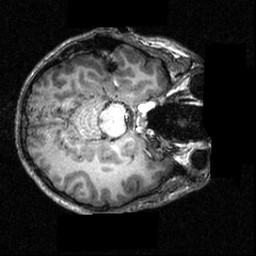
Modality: T1w
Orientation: axial
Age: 18
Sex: male
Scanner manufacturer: siemens
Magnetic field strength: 3.951 T
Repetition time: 1.5 s
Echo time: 0.00335 s